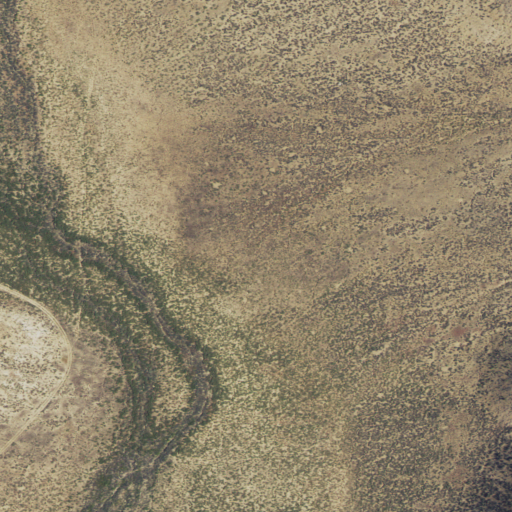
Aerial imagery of valley in Wyoming named West Buckhorn Draw containing only shrub